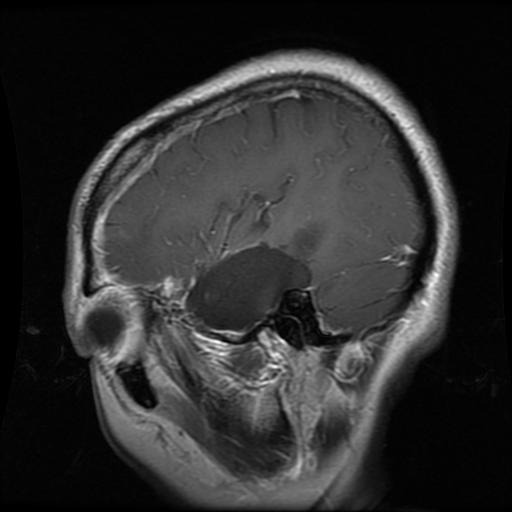
Label: glioma